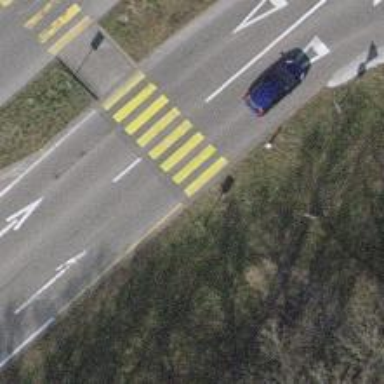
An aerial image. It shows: Uncontrolled crossing on grass footway with markings.